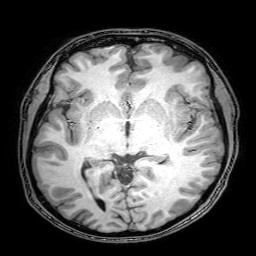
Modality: T1w
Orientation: coronal
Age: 22
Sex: male